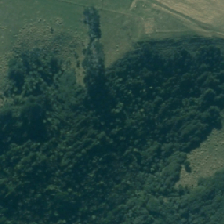
Land cover: indigenous_forest